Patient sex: F
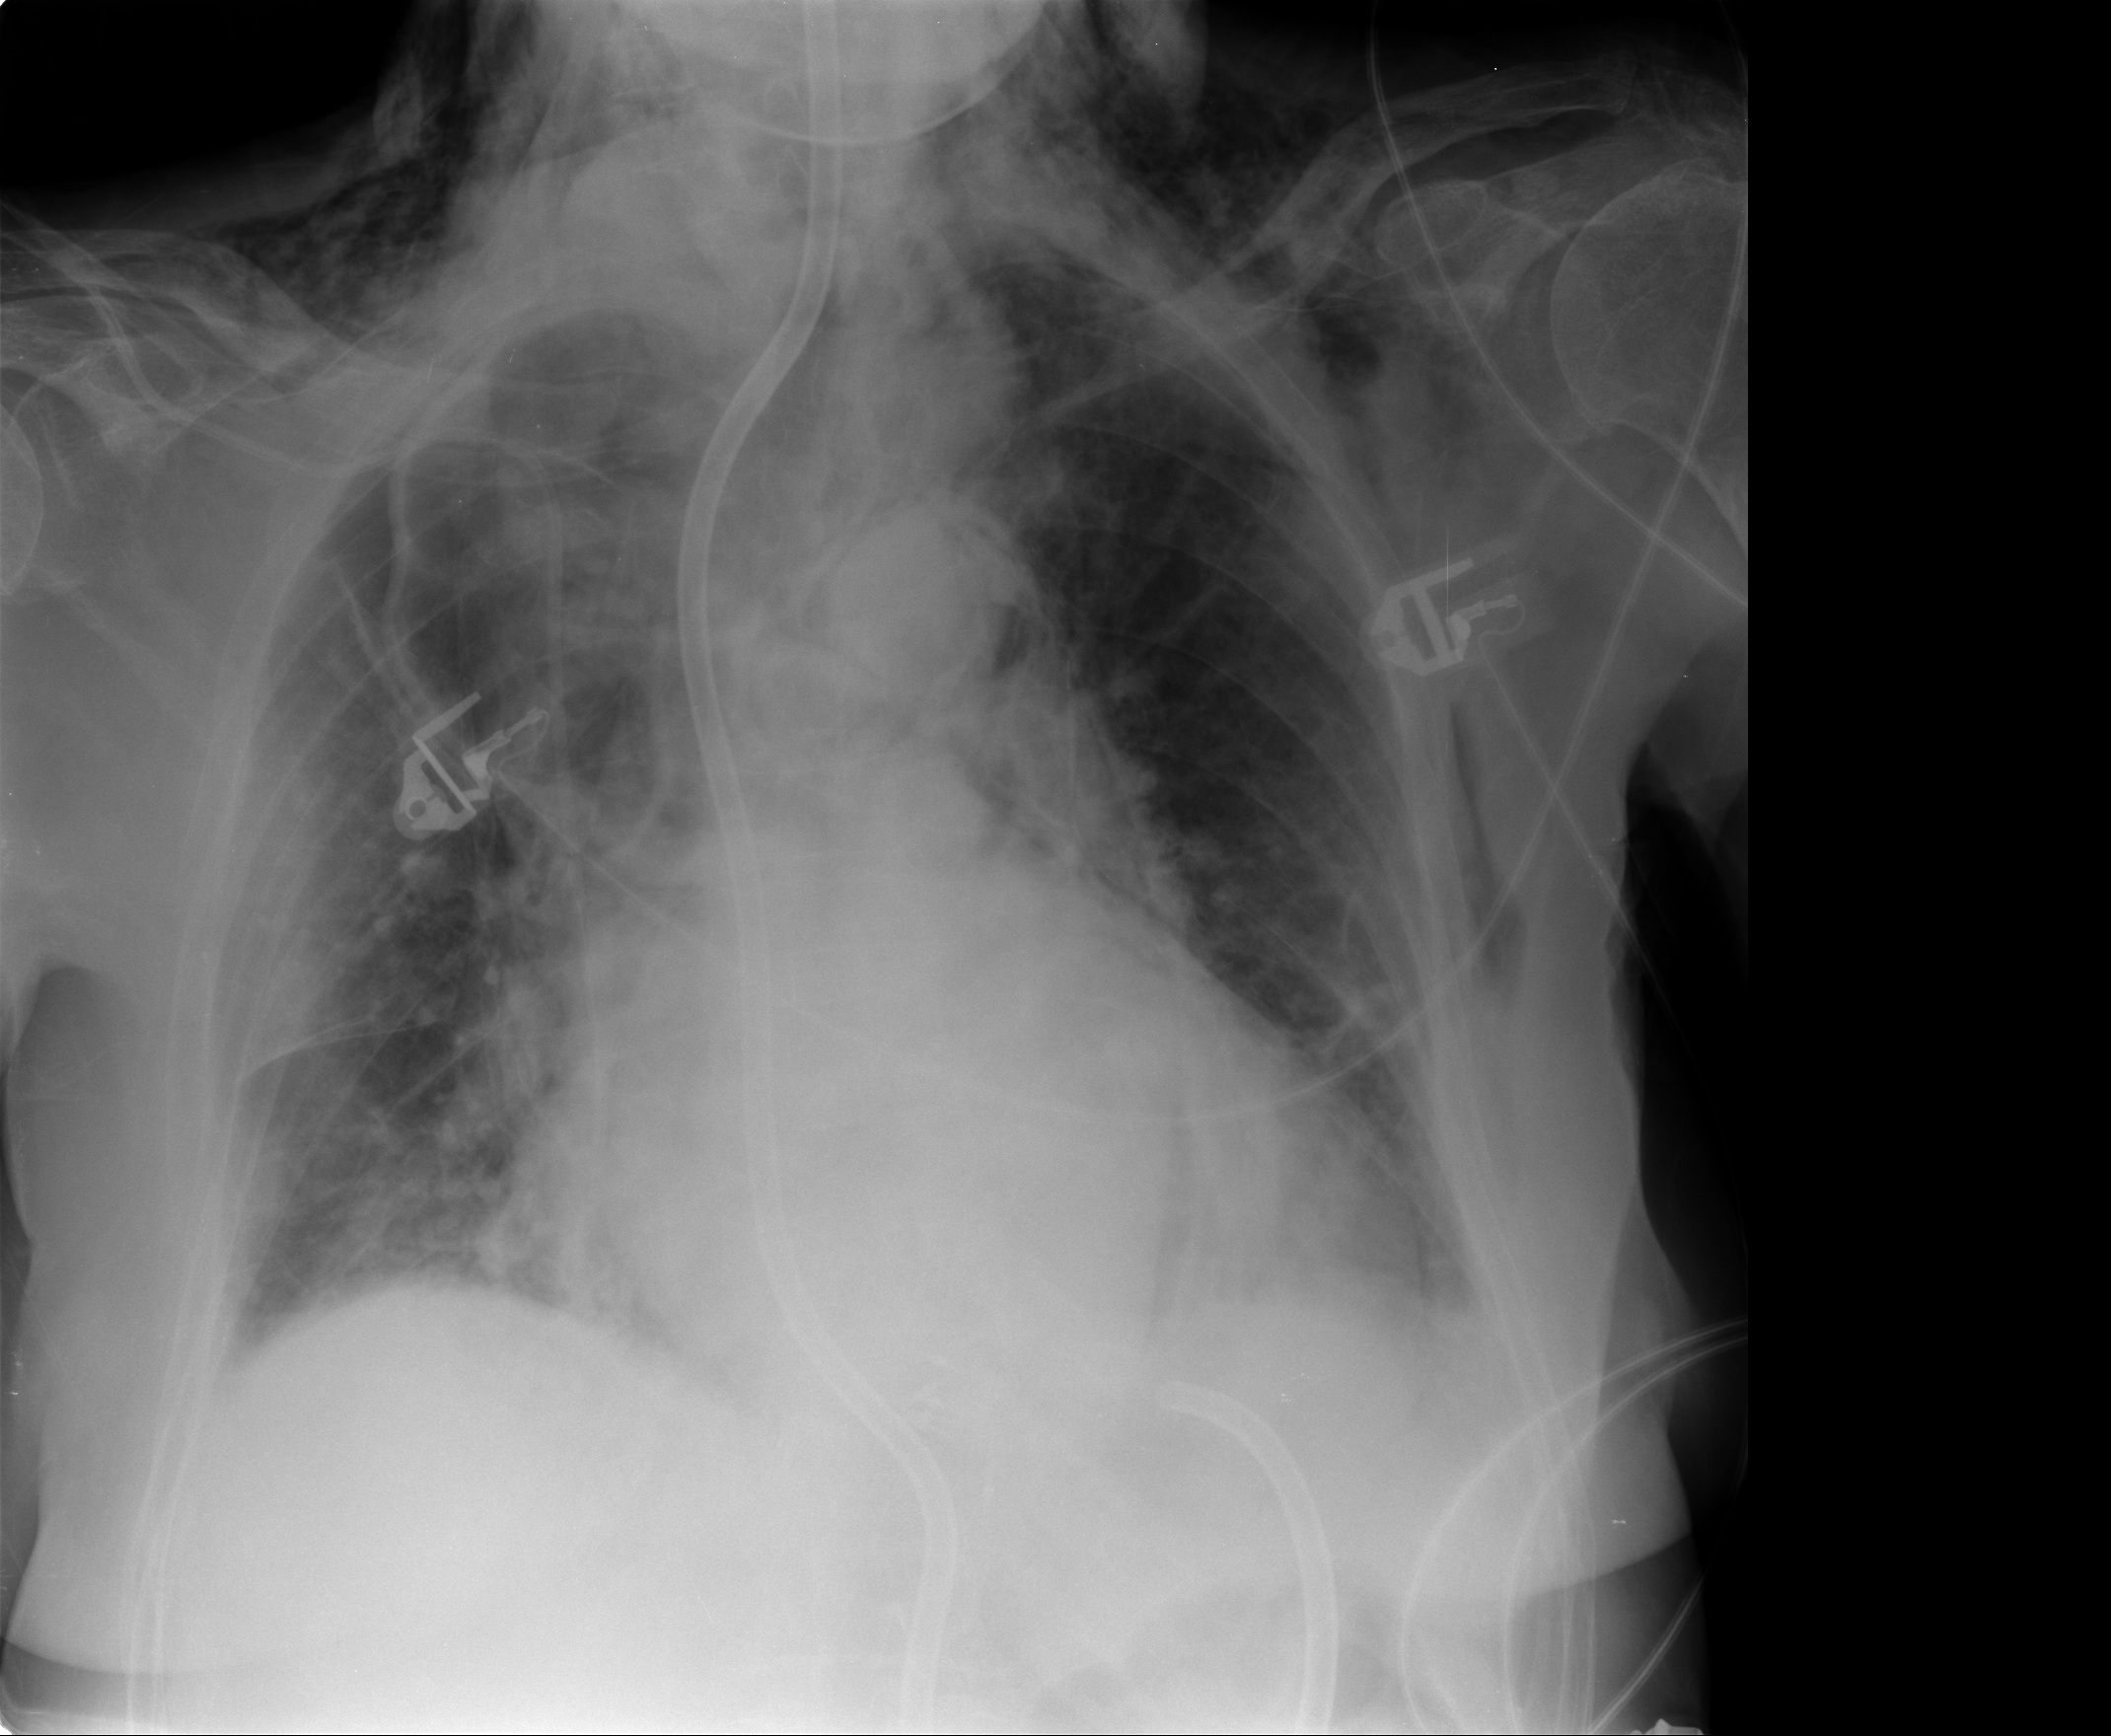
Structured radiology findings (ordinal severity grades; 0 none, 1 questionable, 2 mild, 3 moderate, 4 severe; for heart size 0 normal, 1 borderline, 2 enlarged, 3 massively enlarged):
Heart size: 2
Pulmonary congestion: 2
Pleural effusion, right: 1
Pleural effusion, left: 1
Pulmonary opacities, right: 2
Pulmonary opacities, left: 2
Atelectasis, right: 2
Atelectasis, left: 2